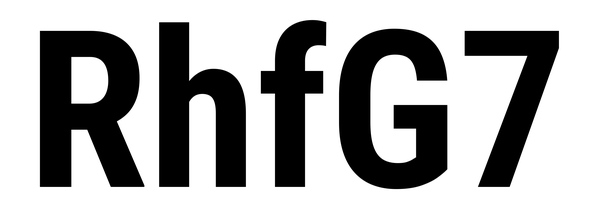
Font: Roboto_Condensed_Bold